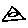
Label: triangle